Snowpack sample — Snodgrass Mountain, Crested Butte, Colorado (2/4/25, 12:06 PM MST)
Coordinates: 38.923, -106.968
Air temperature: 35 °F
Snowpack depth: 80 cm
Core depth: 20 cm
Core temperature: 33.8 °F
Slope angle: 14°, slope face: 78°
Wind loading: low
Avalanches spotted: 0
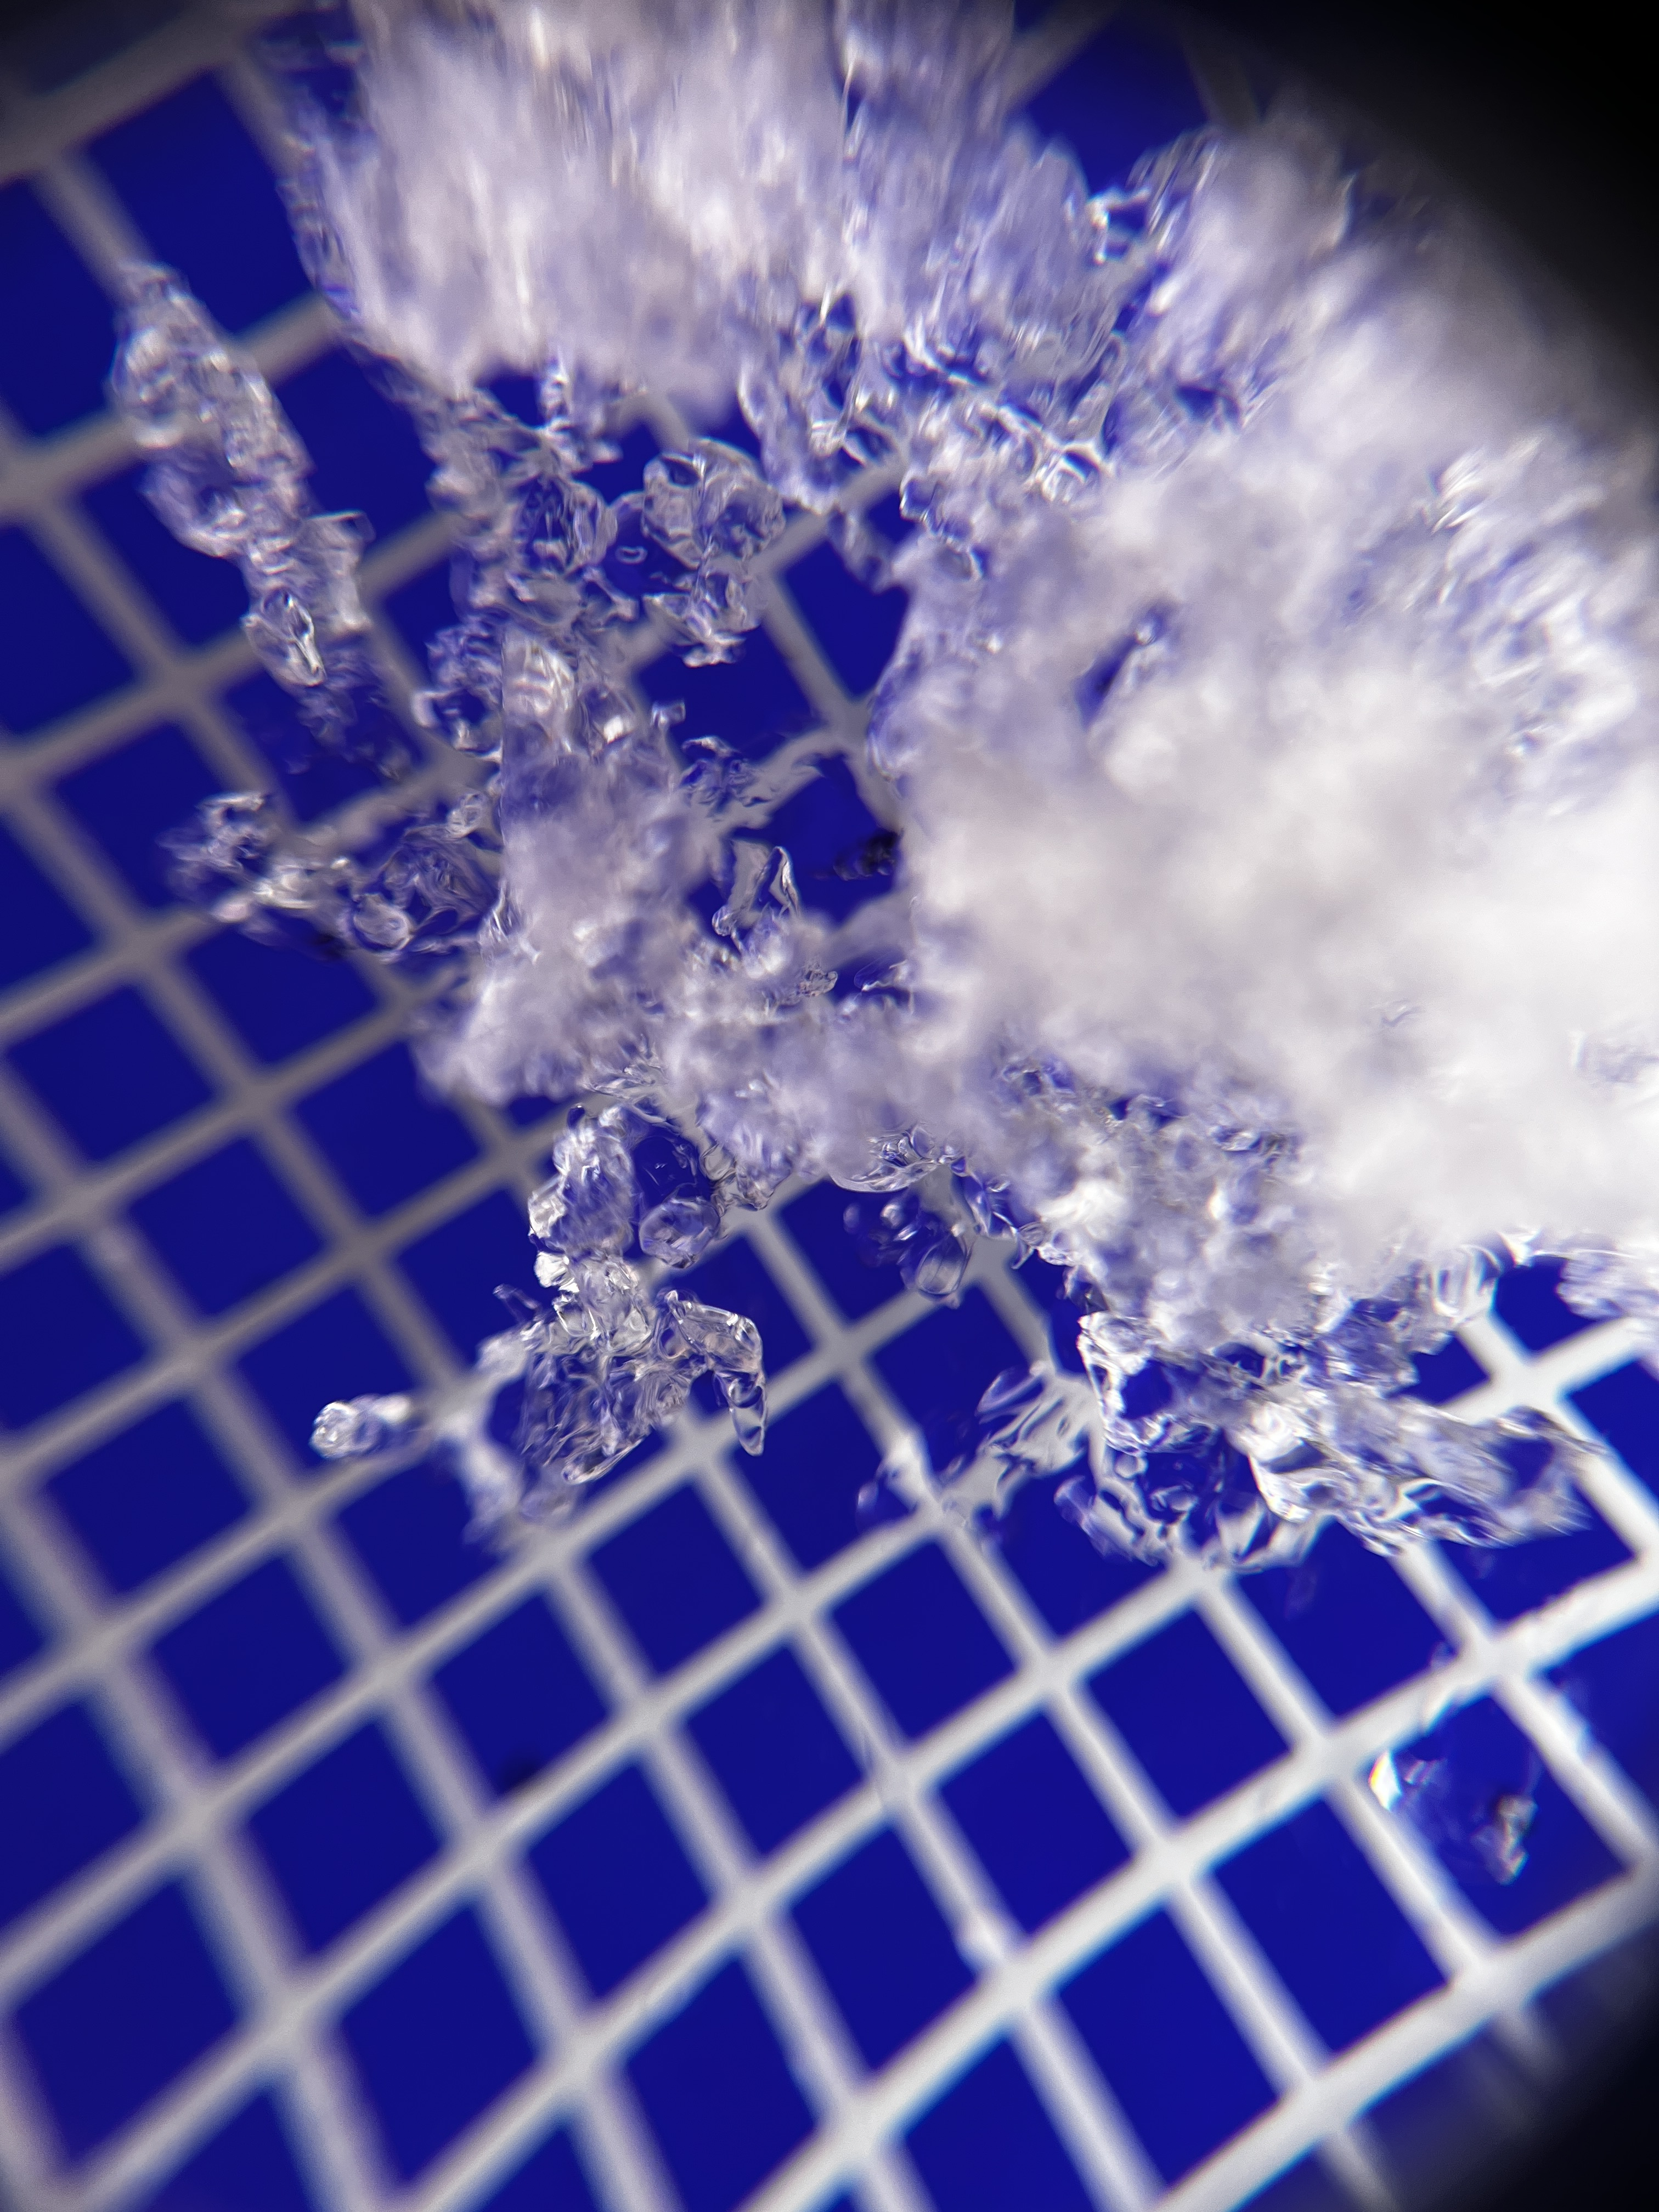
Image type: magnified_profile
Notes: No avalanches nearby, unusually warm weather for the last month reported by residents, Collected 25 yards from treeline